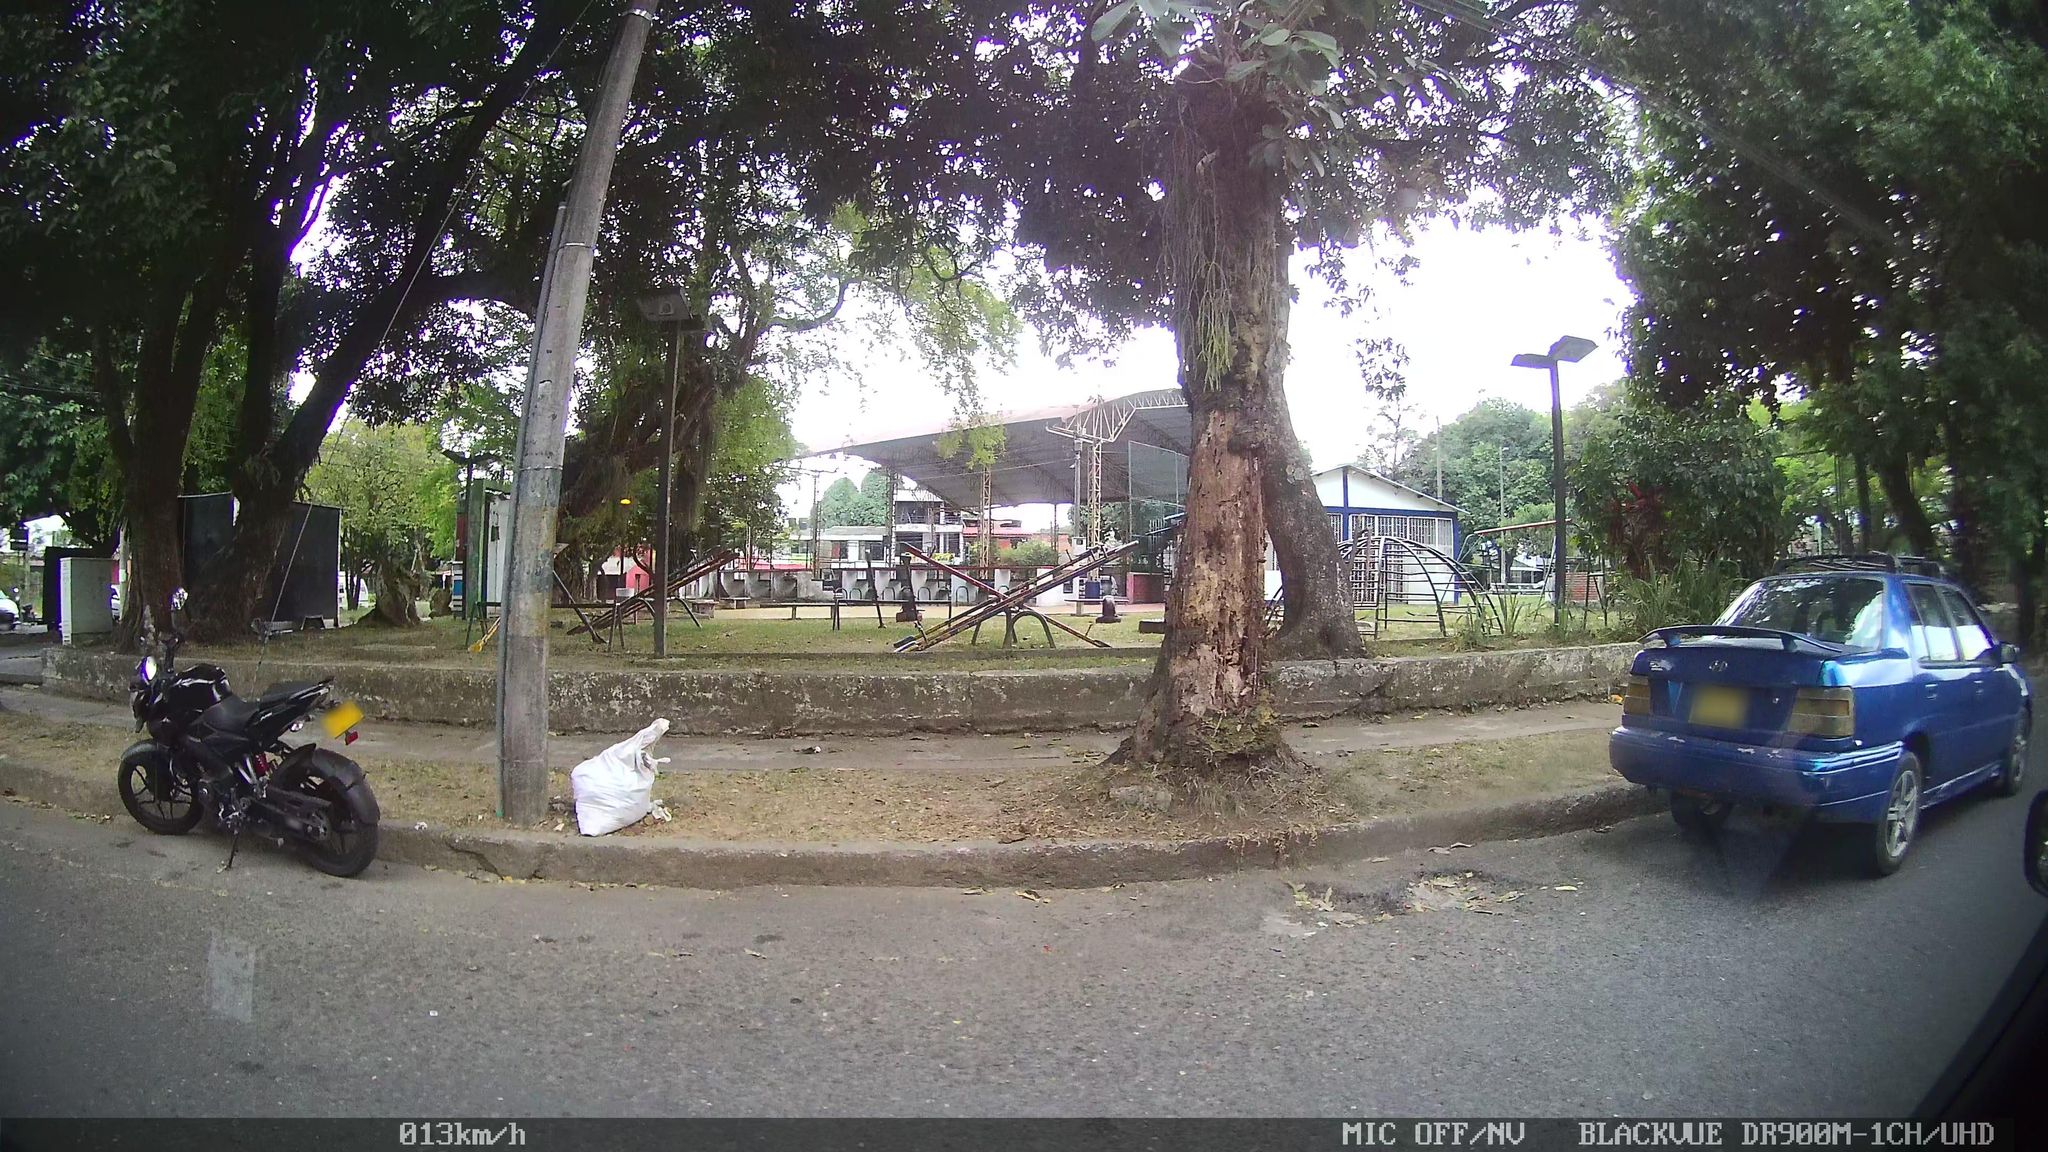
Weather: clear
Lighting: day
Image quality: good
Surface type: walking surface
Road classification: residential
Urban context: urban centre
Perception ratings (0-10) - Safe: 4.84, Lively: 2.55, Beautiful: 6.24, Boring: 4.77, Depressing: 7.67, Wealthy: 6.16